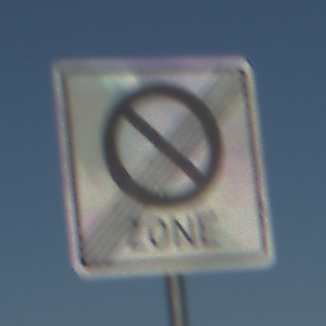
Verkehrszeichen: EndeEingeschraenktesHalteverbotZone
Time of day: MorningAfternoon
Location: Outdoor (Nature)
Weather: Clear
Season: Autumn
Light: Natural